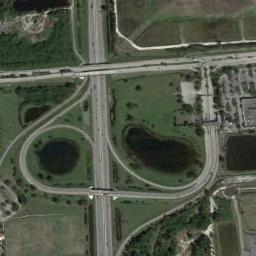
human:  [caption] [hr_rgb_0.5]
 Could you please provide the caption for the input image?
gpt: The overpass is over the roads on the lawn and some lakes are next to the overpass .

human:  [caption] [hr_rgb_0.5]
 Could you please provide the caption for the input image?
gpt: There are many trees beside the overpass .

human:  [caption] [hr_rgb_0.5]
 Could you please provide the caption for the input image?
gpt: The two overpasses in the picture form a heart shape .

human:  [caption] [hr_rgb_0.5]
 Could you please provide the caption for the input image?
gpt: The overpass is on the grass next to some lakes .

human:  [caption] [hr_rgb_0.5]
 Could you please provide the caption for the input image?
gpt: There are green meadows and some lakes beside the overpass .